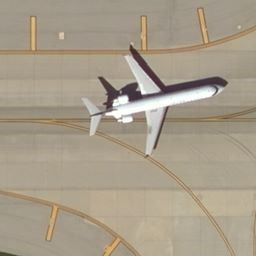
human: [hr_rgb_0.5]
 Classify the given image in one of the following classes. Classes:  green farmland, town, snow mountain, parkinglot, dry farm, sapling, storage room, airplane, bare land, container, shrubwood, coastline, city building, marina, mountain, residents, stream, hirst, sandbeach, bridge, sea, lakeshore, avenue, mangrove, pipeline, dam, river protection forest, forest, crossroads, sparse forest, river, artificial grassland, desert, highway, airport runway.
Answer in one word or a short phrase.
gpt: airplane